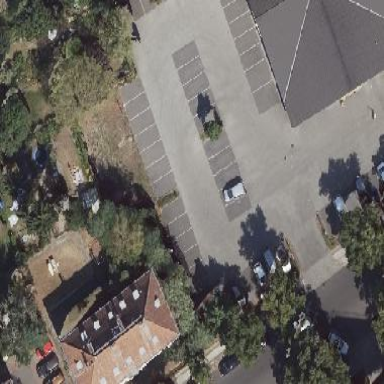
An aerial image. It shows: Parking aisle with paving stones surface.